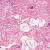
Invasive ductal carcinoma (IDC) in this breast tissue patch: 0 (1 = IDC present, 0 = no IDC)